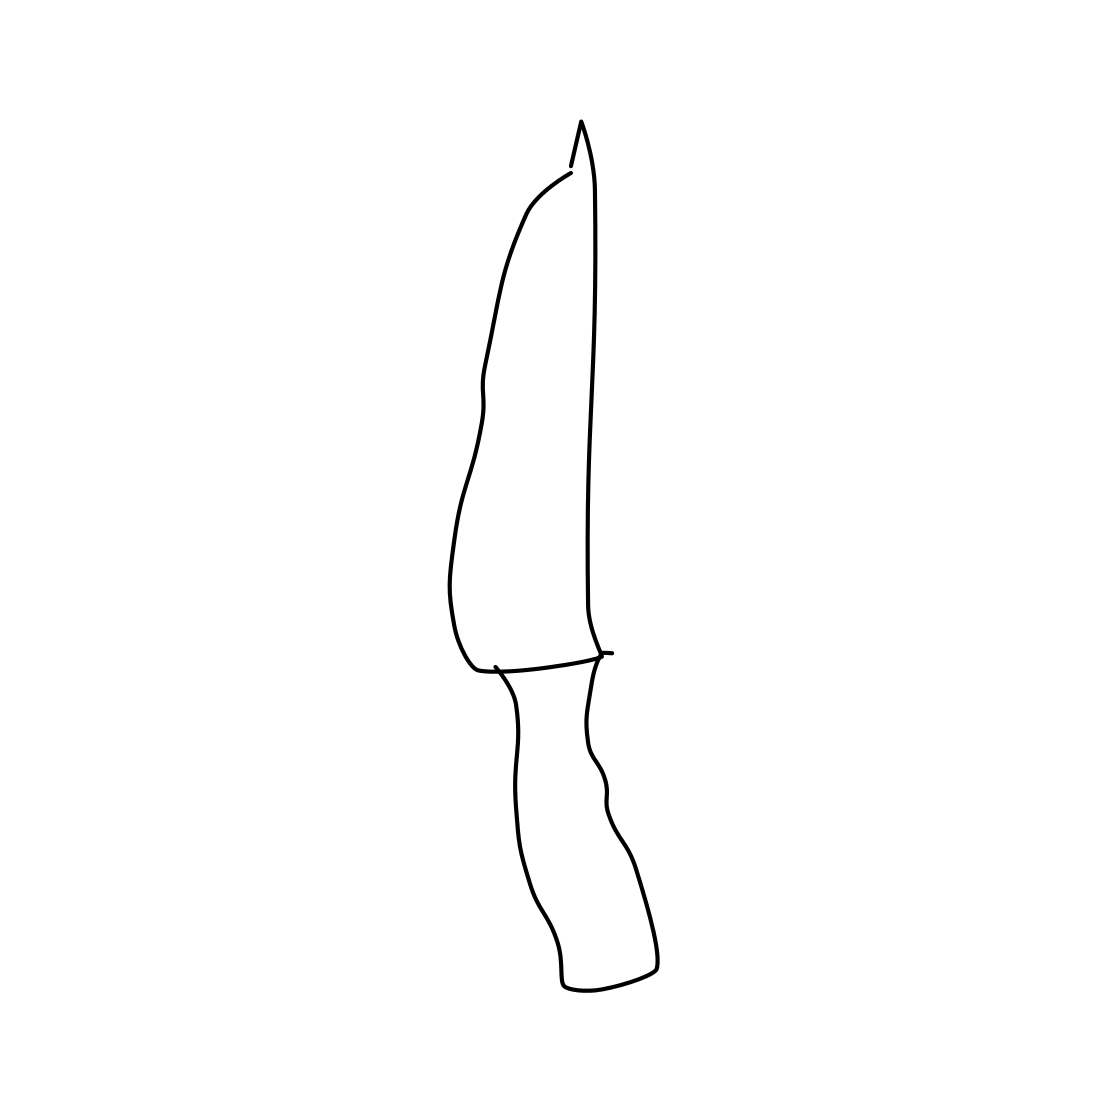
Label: knife